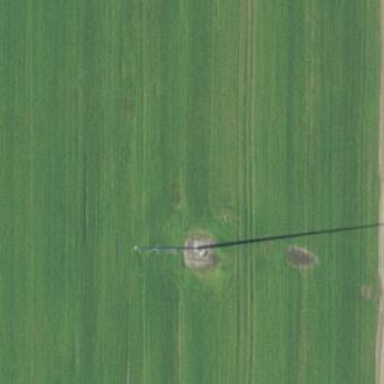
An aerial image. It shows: Man-made mast used for communication purposes.